【题型】解答题　【知识点】平面几何　【难度】easy
如图，扇形 $OPN$ 为某运动场内的投掷区，$\overset{\frown}{PN}$  所在圆的圆心为 $O$，$A$、$B$、$N$、$O$ 在同一直线上。直线 $AP$ 与 $\overset{\frown}{PN}$  所在 $\odot O$ 相切于点 $P$，此时测得 $\angle PAO = 45^\circ$；从点 $A$ 处沿 $AO$ 方向前进 8.0 米到达 $B$ 处，直线 $BQ$ 与 $\overset{\frown}{PN}$  所在 $\odot O$ 相切于点 $Q$，此时测得 $\angle QBO = 60^\circ$。（参考数据：$\sqrt{2} \approx 1.41$，$\sqrt{3} \approx 1.73$，$\pi \approx 3.14$）

(1) 求圆心角 $\angle PON$ 的度数；

(2) 求 $\overset{\frown}{PN}$ 的弧长（结果精确到 0.1 米）。
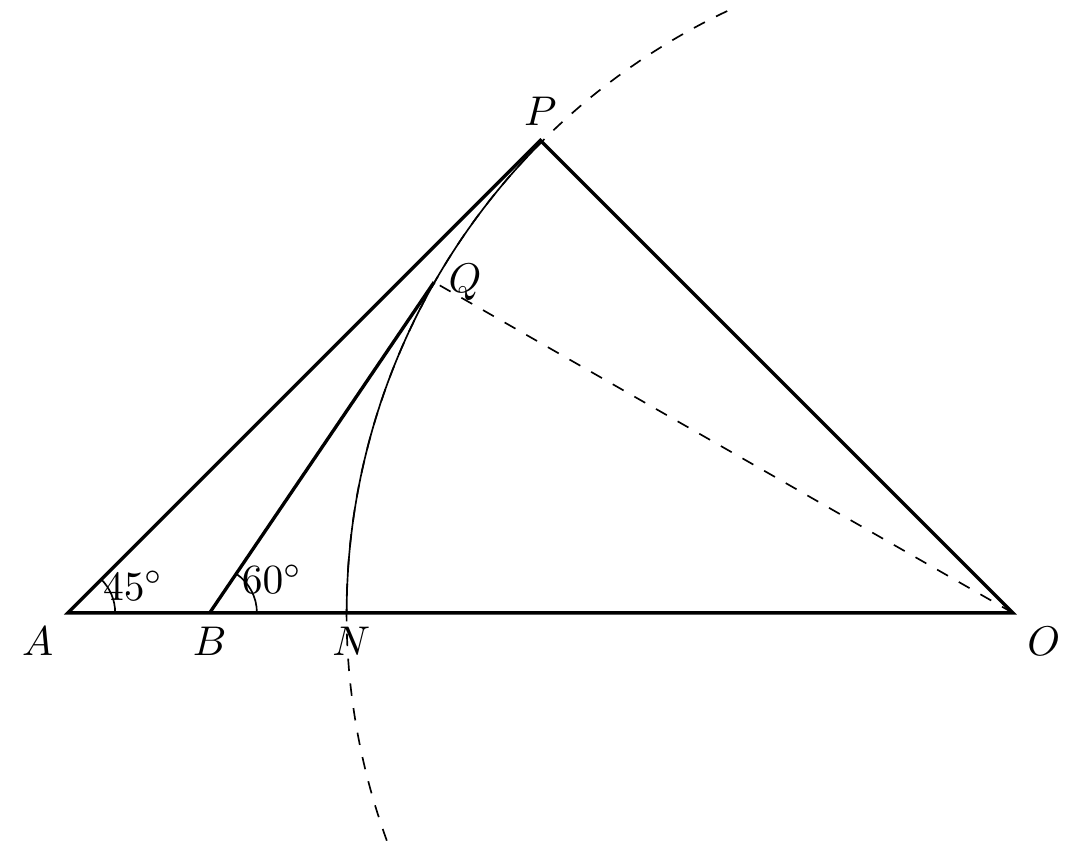
【解答】
(1) 解：$\because$ 直线 $AP$ 与 $PN$ 所在 $\odot O$ 相切于点 $P$，

$\therefore \angle APO = 90^\circ$，

$\because \angle PAO = 45^\circ$，

$\therefore \angle PON = 90^\circ - \angle PAO = 45^\circ$；

(2) 解：$\because$ 直线 $BQ$ 与 $PN$ 所在 $\odot O$ 相切于点 $Q$，

$\therefore \angle BQO = 90^\circ$，

$\because \angle QBO = 60^\circ$，

$\therefore \cos \angle QBO = \cos 60^\circ = \frac{BQ}{BO} = \frac{1}{2}$，

设 $BQ = x$，$BO = 2x$,

$\therefore OQ = OP = \sqrt{BO^2 - BQ^2} = \sqrt{3}x$,

$\because AB = 8.0\text{m}$,

$\therefore AO = AB + BO = (8.0 + 2x)\text{m}$,

$\because$ 在 $Rt\triangle APO$ 中，$\angle A = 45^\circ$,

$\therefore \sin A = \sin 45^\circ = \frac{PO}{AO} = \frac{\sqrt{2}}{2}$,

$\therefore \frac{\sqrt{3}x}{8.0+2x} = \frac{\sqrt{2}}{2}$,

解得：$x = (4\sqrt{6} + 8)\text{m}$,

$\therefore OP = \sqrt{3} \times (4\sqrt{6} + 8) = (12\sqrt{2} + 8\sqrt{3})\text{m}$,

$\therefore \overset{\frown}{PN}$ 的弧长为：$\frac{45\pi \times (12\sqrt{2} + 8\sqrt{3})}{180} \approx 24.1\text{m}$，

答：$\overset{\frown}{PN}$ 的弧长约为 24.1m。